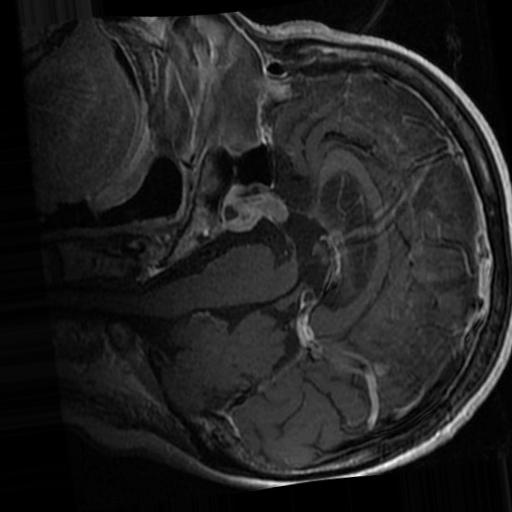
Label: brain_tumor